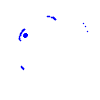
Particle: electron